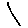
Label: line